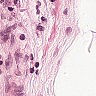
Metastatic tissue present: no